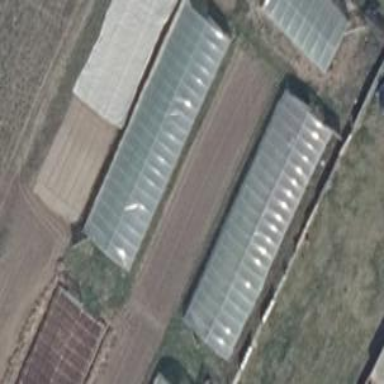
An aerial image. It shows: Greenhouse.